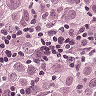
Metastatic tissue present: yes